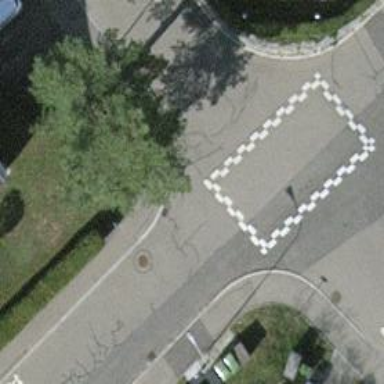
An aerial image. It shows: Uncontrolled crossing on the road.